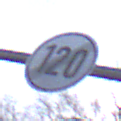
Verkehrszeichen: EndeGeschwindigkeit120
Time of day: MorningAfternoon
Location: Outdoor (Nature)
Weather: PartlyCloudy
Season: NotSpecified
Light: Natural